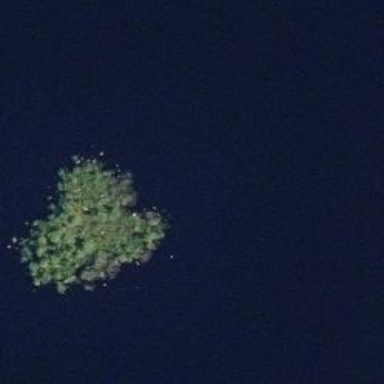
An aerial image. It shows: Islet.